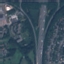
Land use / land cover: Highway